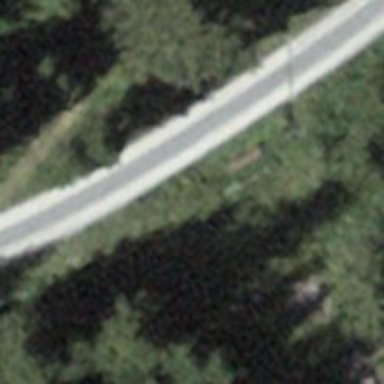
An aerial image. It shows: Bench.